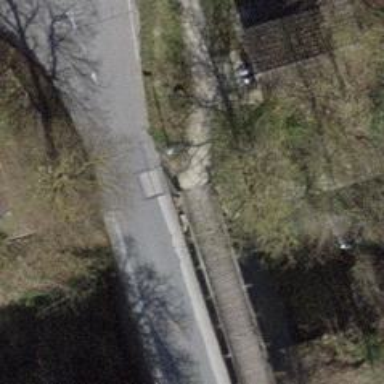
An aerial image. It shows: Sidewalk bridge over footway road.